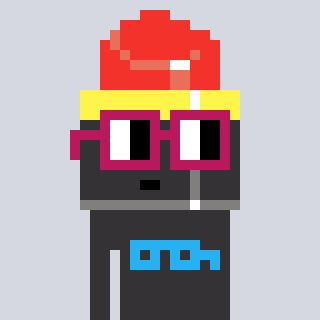
a pixel art character with square dark red glasses, a lipstick-shaped head and a grayscale-colored body on a cool background